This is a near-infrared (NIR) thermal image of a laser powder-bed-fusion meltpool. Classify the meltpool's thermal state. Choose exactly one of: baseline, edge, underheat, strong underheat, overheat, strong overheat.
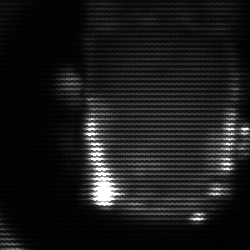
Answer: baseline